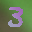
Label: 3